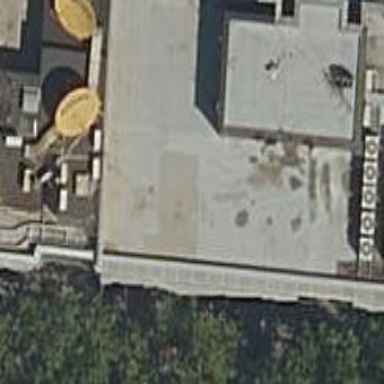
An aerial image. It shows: Commercial building.